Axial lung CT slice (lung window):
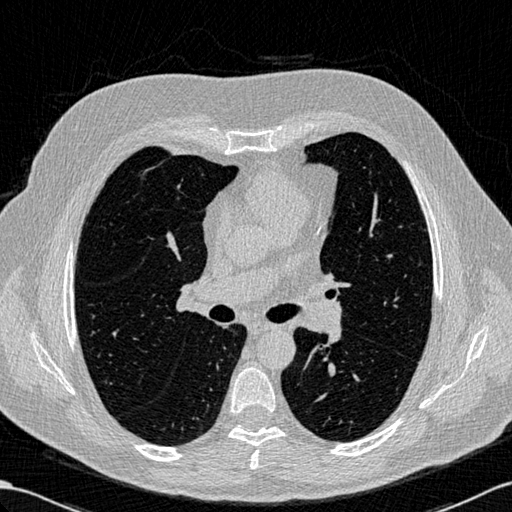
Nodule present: no